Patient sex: F
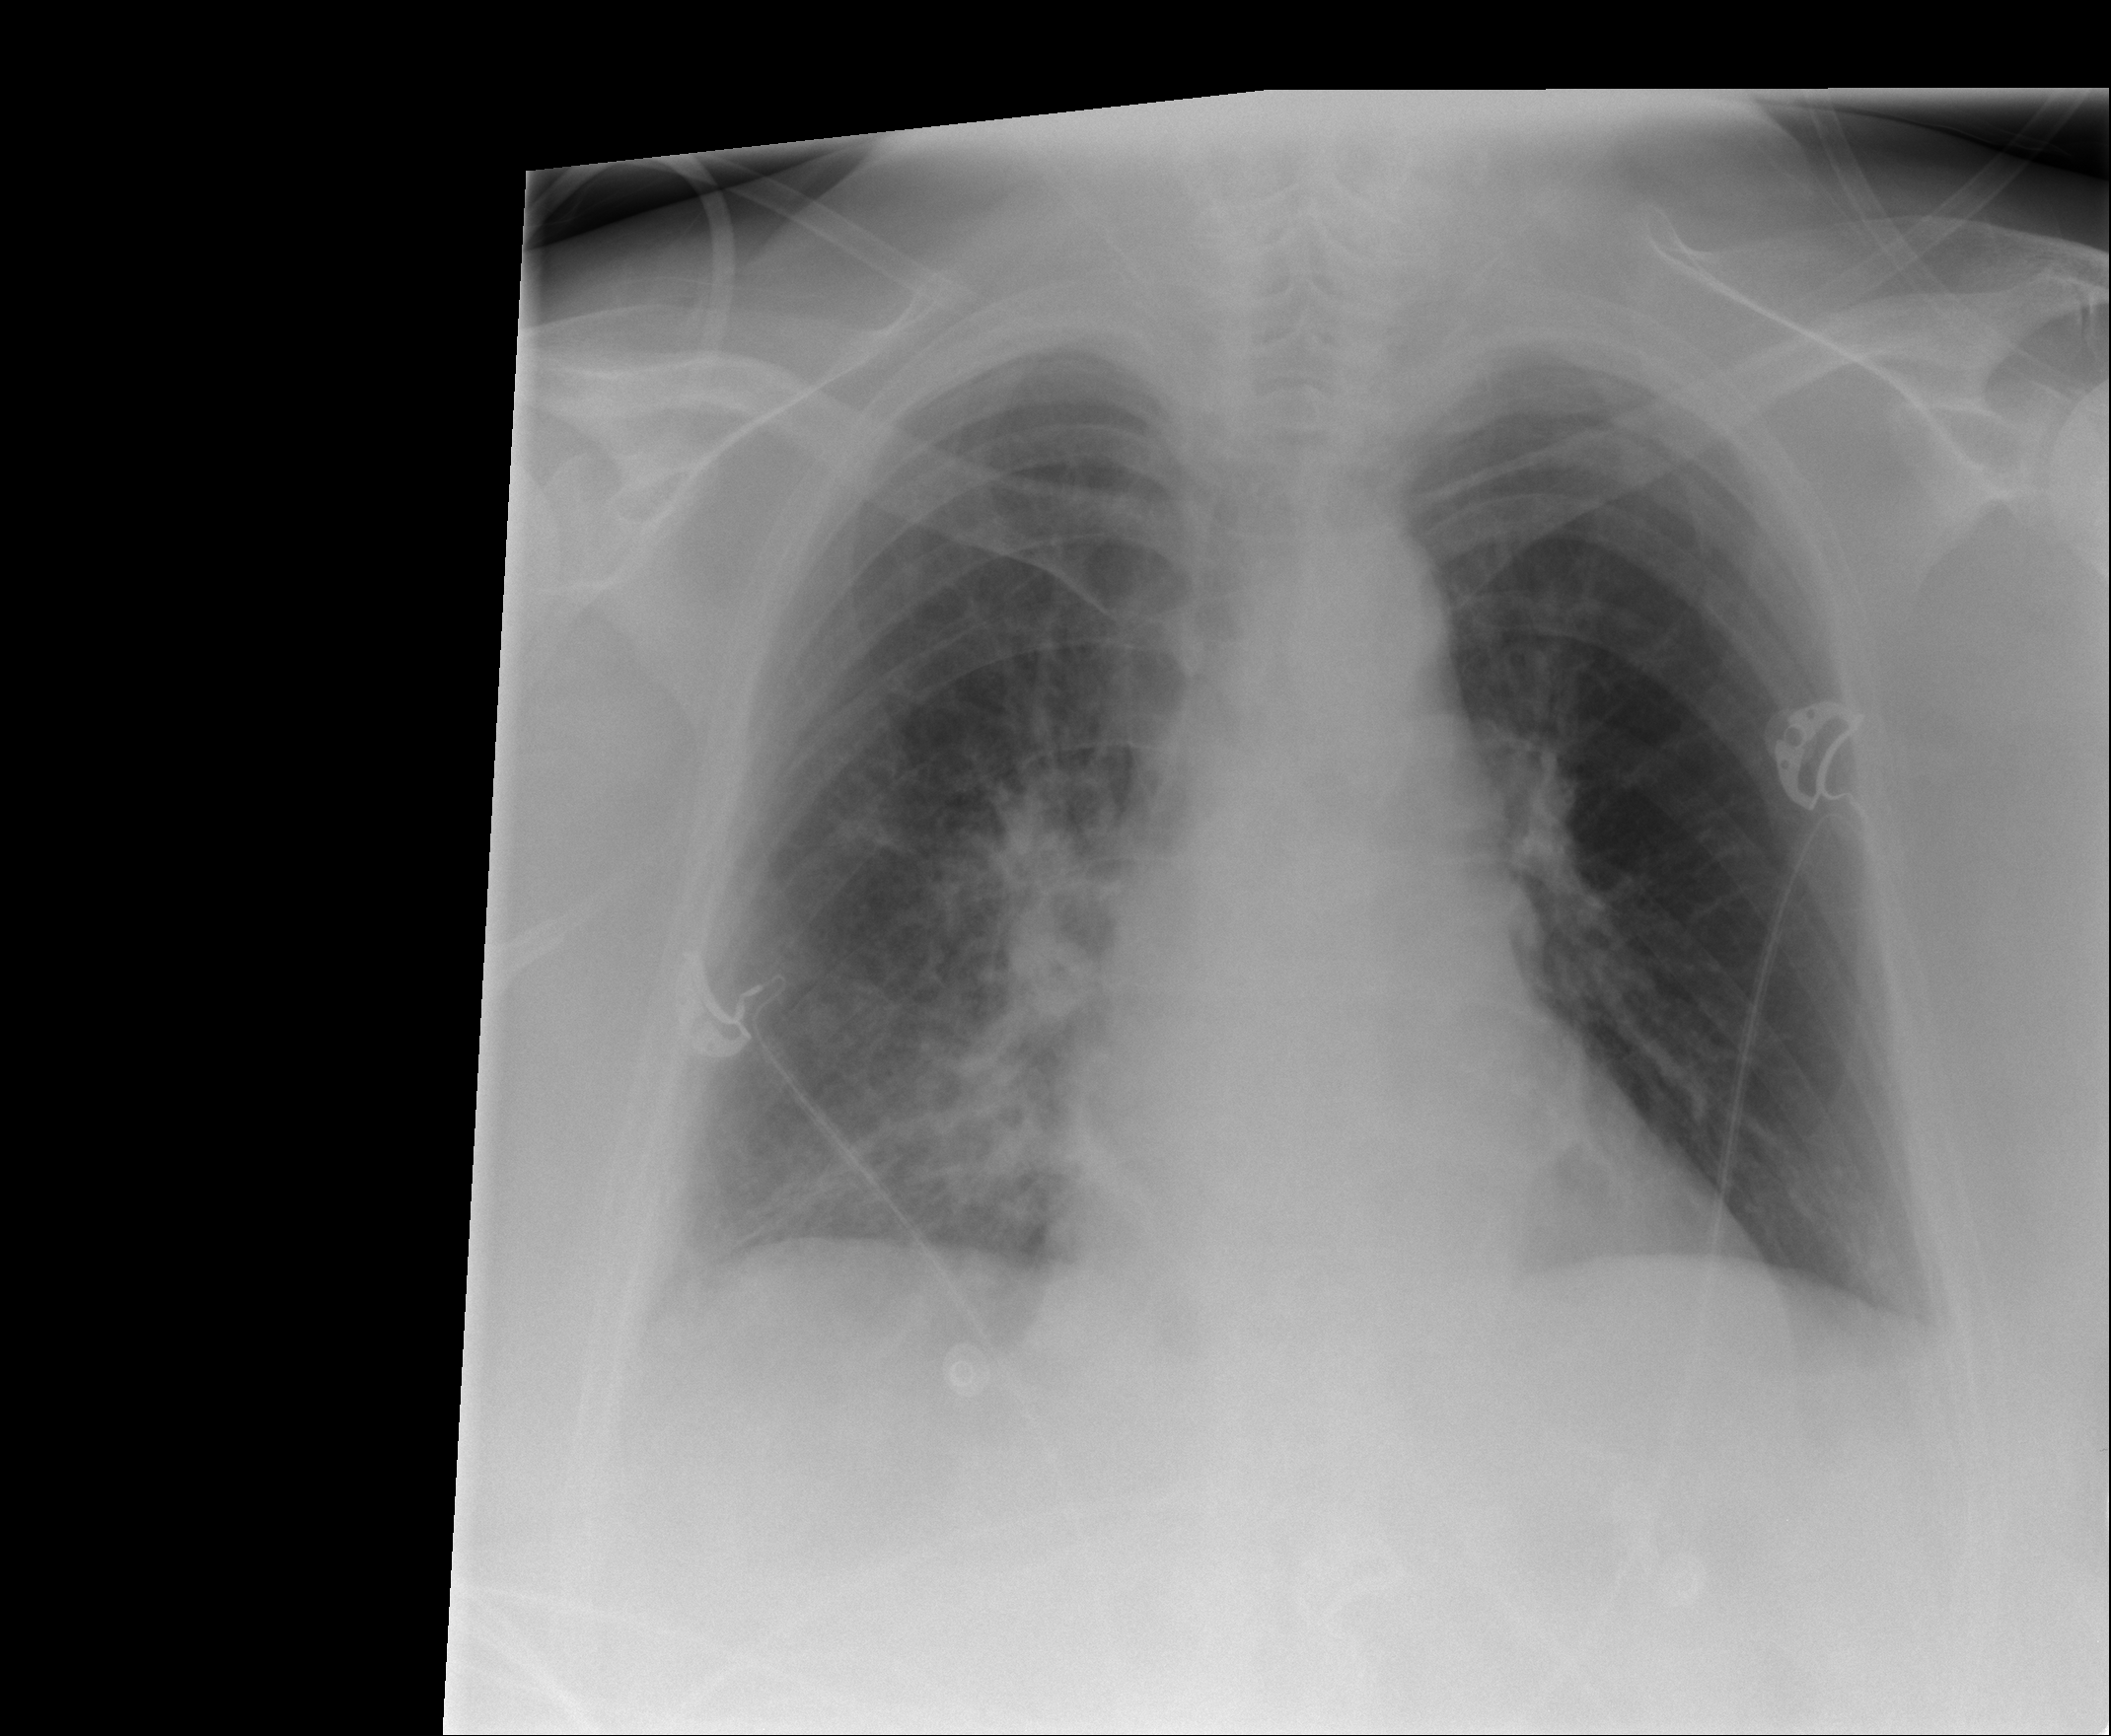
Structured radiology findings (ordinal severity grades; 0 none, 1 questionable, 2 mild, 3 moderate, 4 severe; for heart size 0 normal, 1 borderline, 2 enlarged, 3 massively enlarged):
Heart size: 2
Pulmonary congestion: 2
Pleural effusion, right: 2
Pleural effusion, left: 0
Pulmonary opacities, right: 0
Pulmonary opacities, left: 0
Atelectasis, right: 0
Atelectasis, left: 0